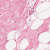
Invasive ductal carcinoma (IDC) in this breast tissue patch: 0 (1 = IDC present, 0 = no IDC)